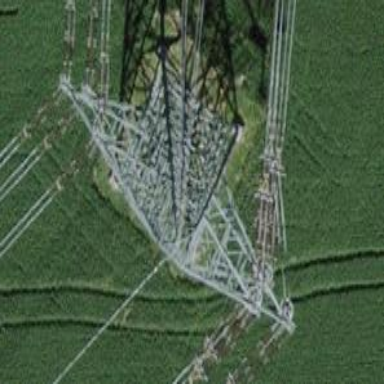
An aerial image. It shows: Power line with three cables.